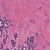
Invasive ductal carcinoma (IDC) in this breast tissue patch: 1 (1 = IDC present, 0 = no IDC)